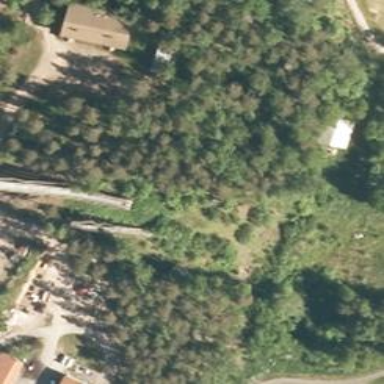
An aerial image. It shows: Ski jumping facility.